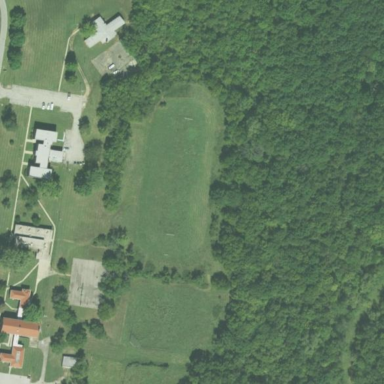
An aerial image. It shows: School.